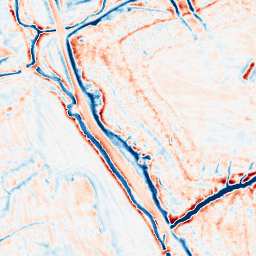
Category: edge_preserving
Decomposition family: bilateral
Decomposition parameters: d: 15
sigma_color: 50
sigma_space: 100
Upsampling method: sinc_hamming
Upsampling parameters: scale: 2
kernel_size: 8
Upsampling scale: 2